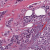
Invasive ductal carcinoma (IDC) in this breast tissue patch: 1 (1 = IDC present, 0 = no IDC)